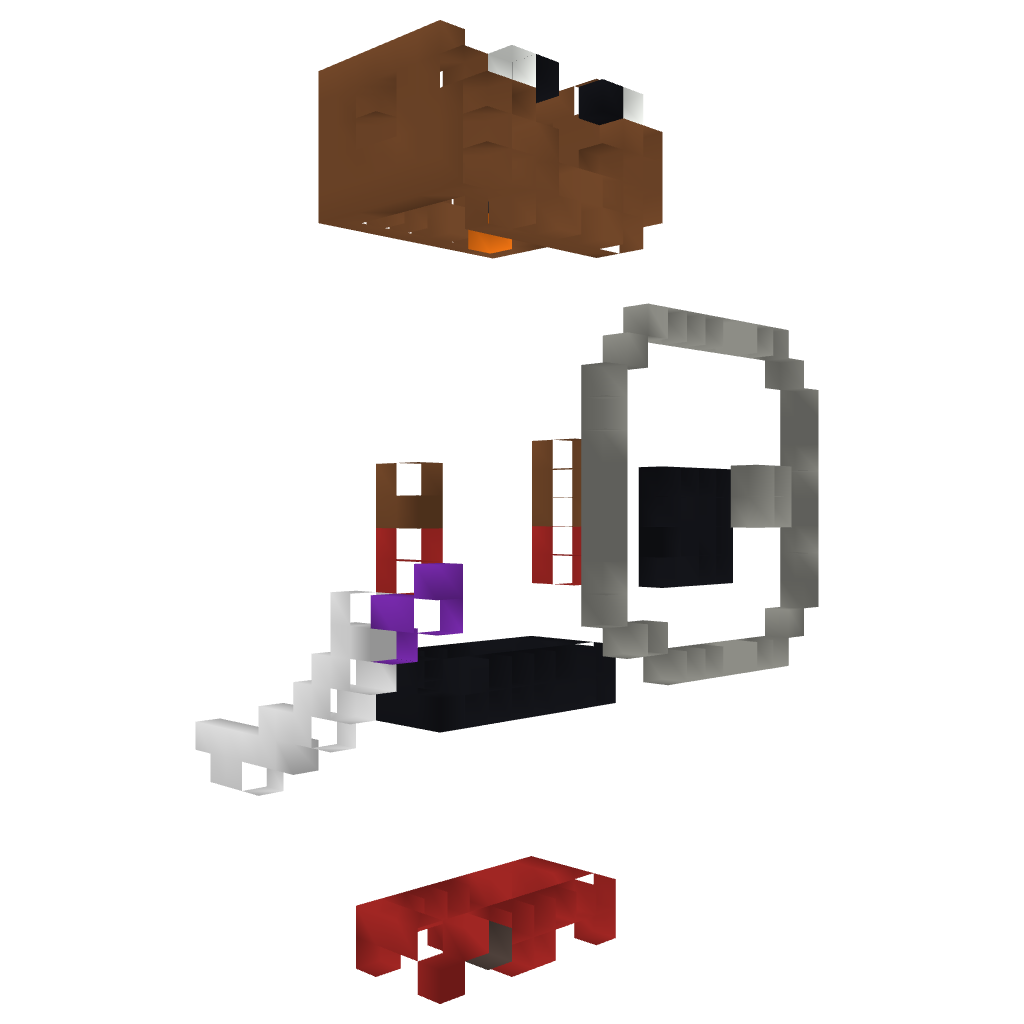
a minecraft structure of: Assyrian Statue